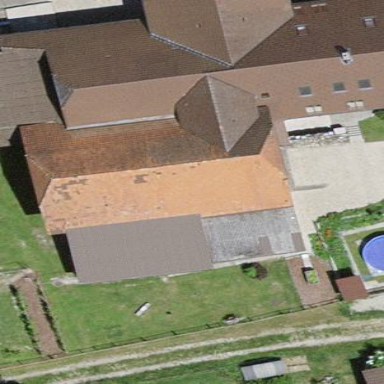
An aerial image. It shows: Farm building.